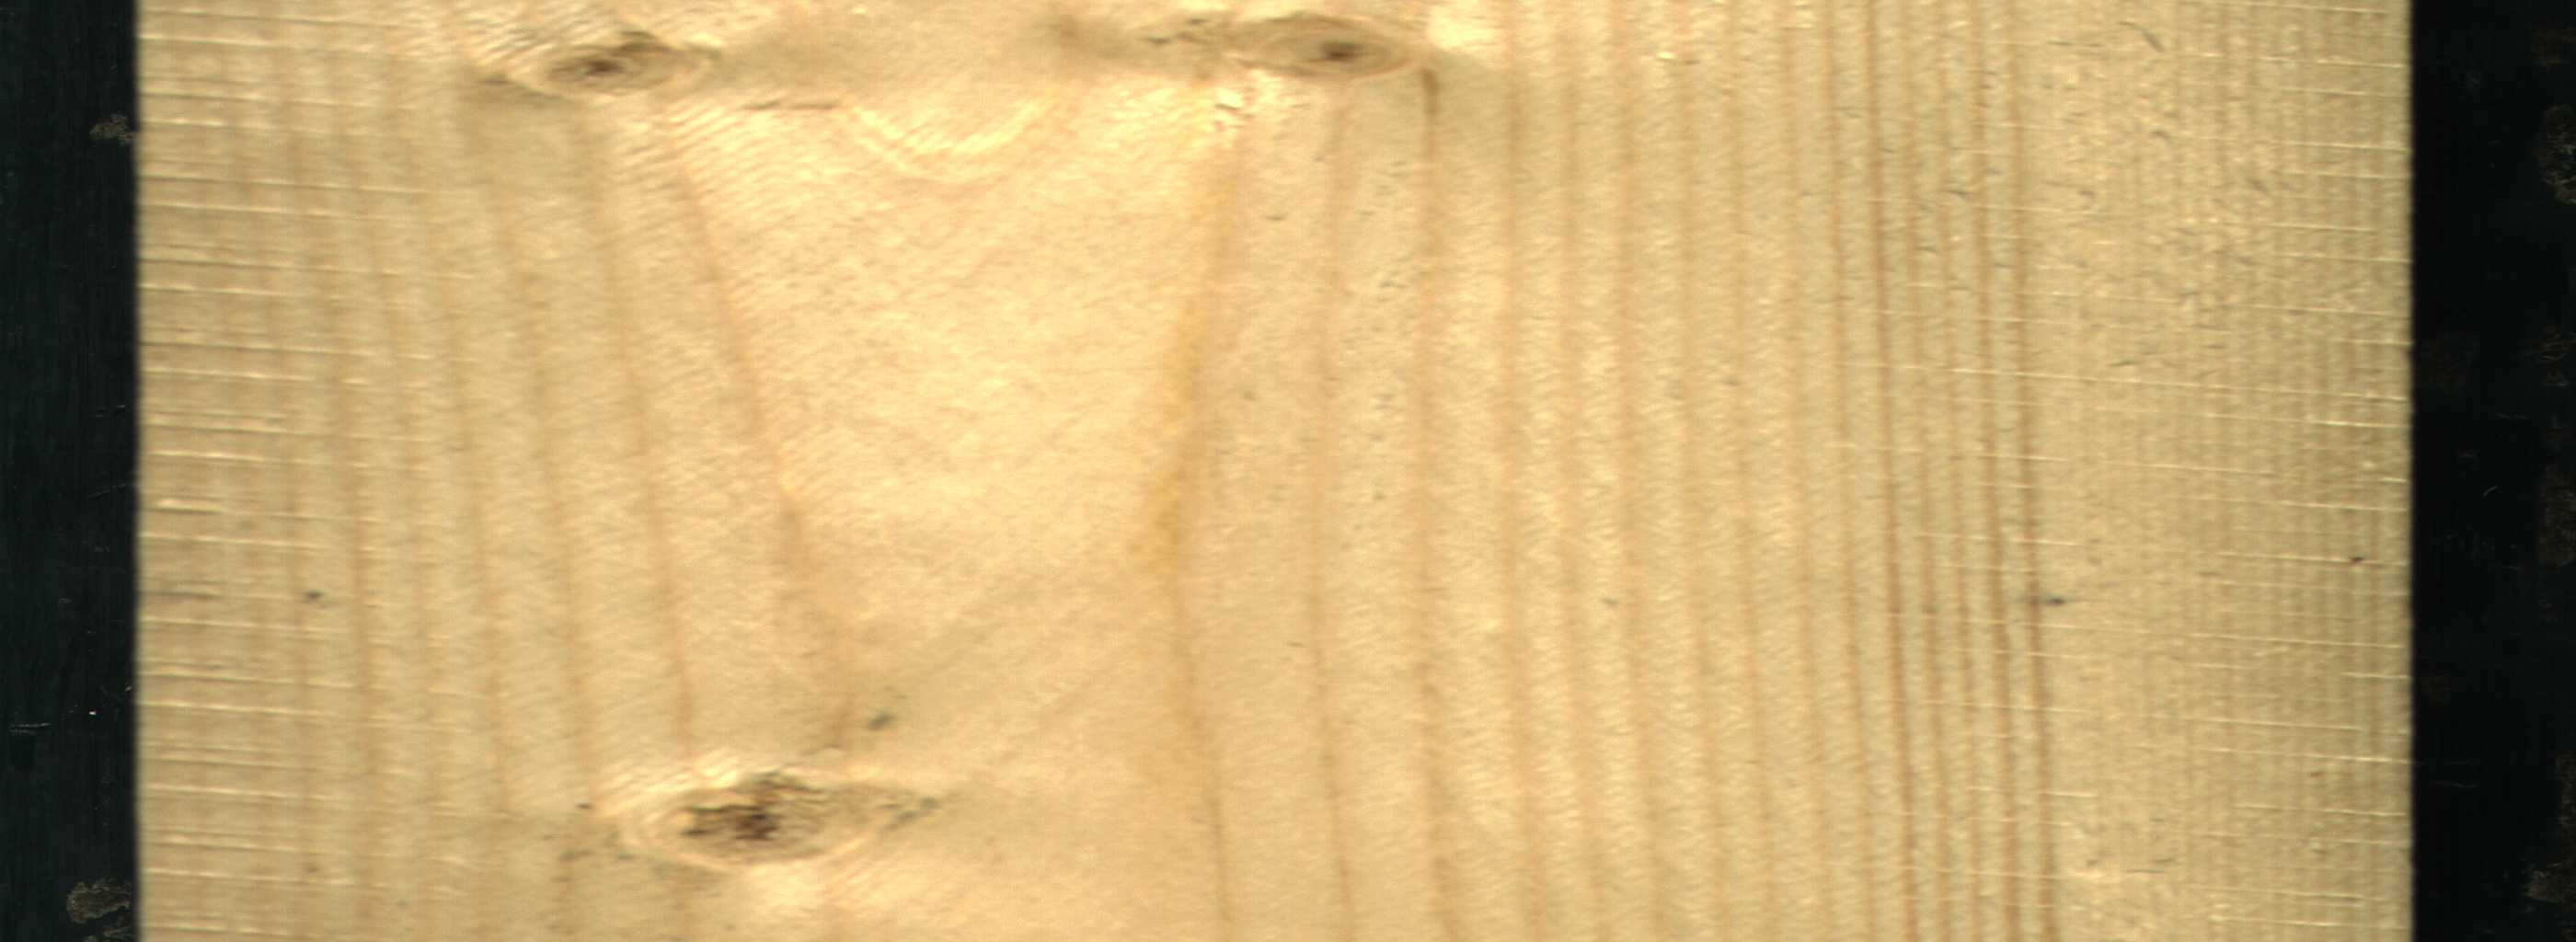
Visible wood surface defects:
Dead_Knot
Dead_Knot
Live_Knot
Live_Knot
Live_Knot